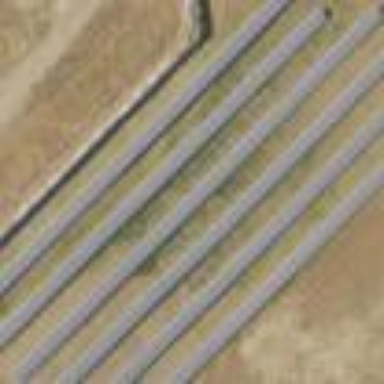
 consisting of solar photovoltaic panels."